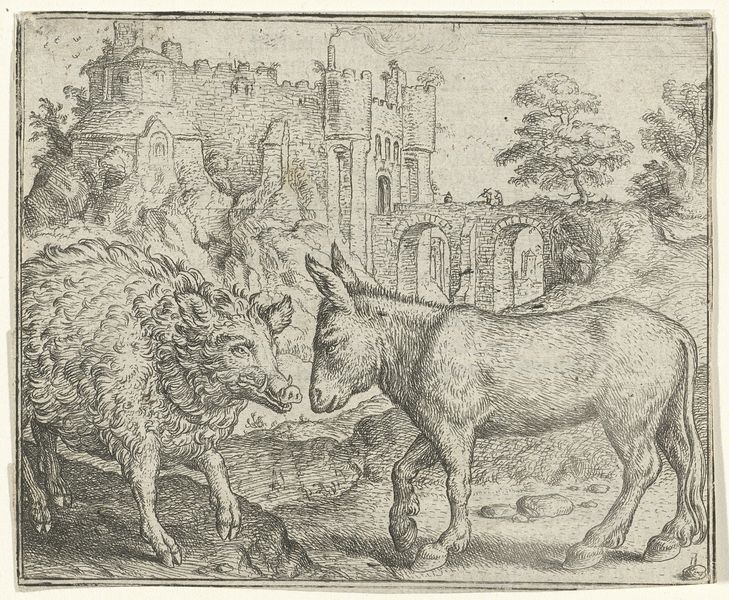
Titel: Fabel van het wilde zwijn en de ezel
Künstler: Marcus (I) Gheeraerts
Standort: Amsterdam
Institution: Rijksmuseum
Schlagwörter: baum, kampf, mann, weiß, landschaft, menschen, stadt, schwarz, zeichnung, schloss, tier, tiere, brücke, ohren, tal, esel, hufe, schwanz, schweif, zwei, grafik, ruine, schwein, burg, schraffur, schwarz weiß, radierung, tore, mittelalter, wildschwein, eber, zeic, wildsau, wildschein, wildschweib, radierhng